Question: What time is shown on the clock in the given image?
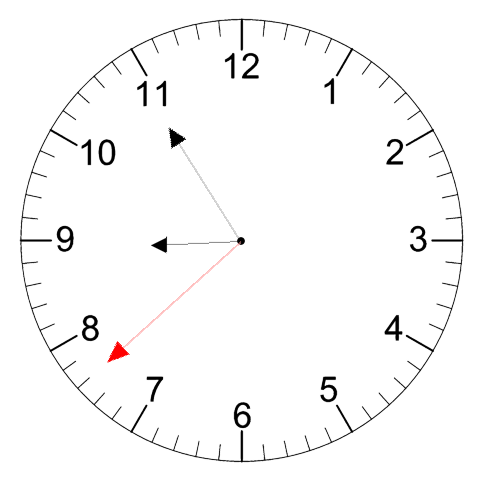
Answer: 08:54:38